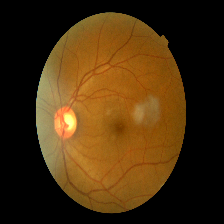
Diabetic retinopathy grade: Mild